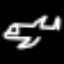
Label: airplane